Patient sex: M
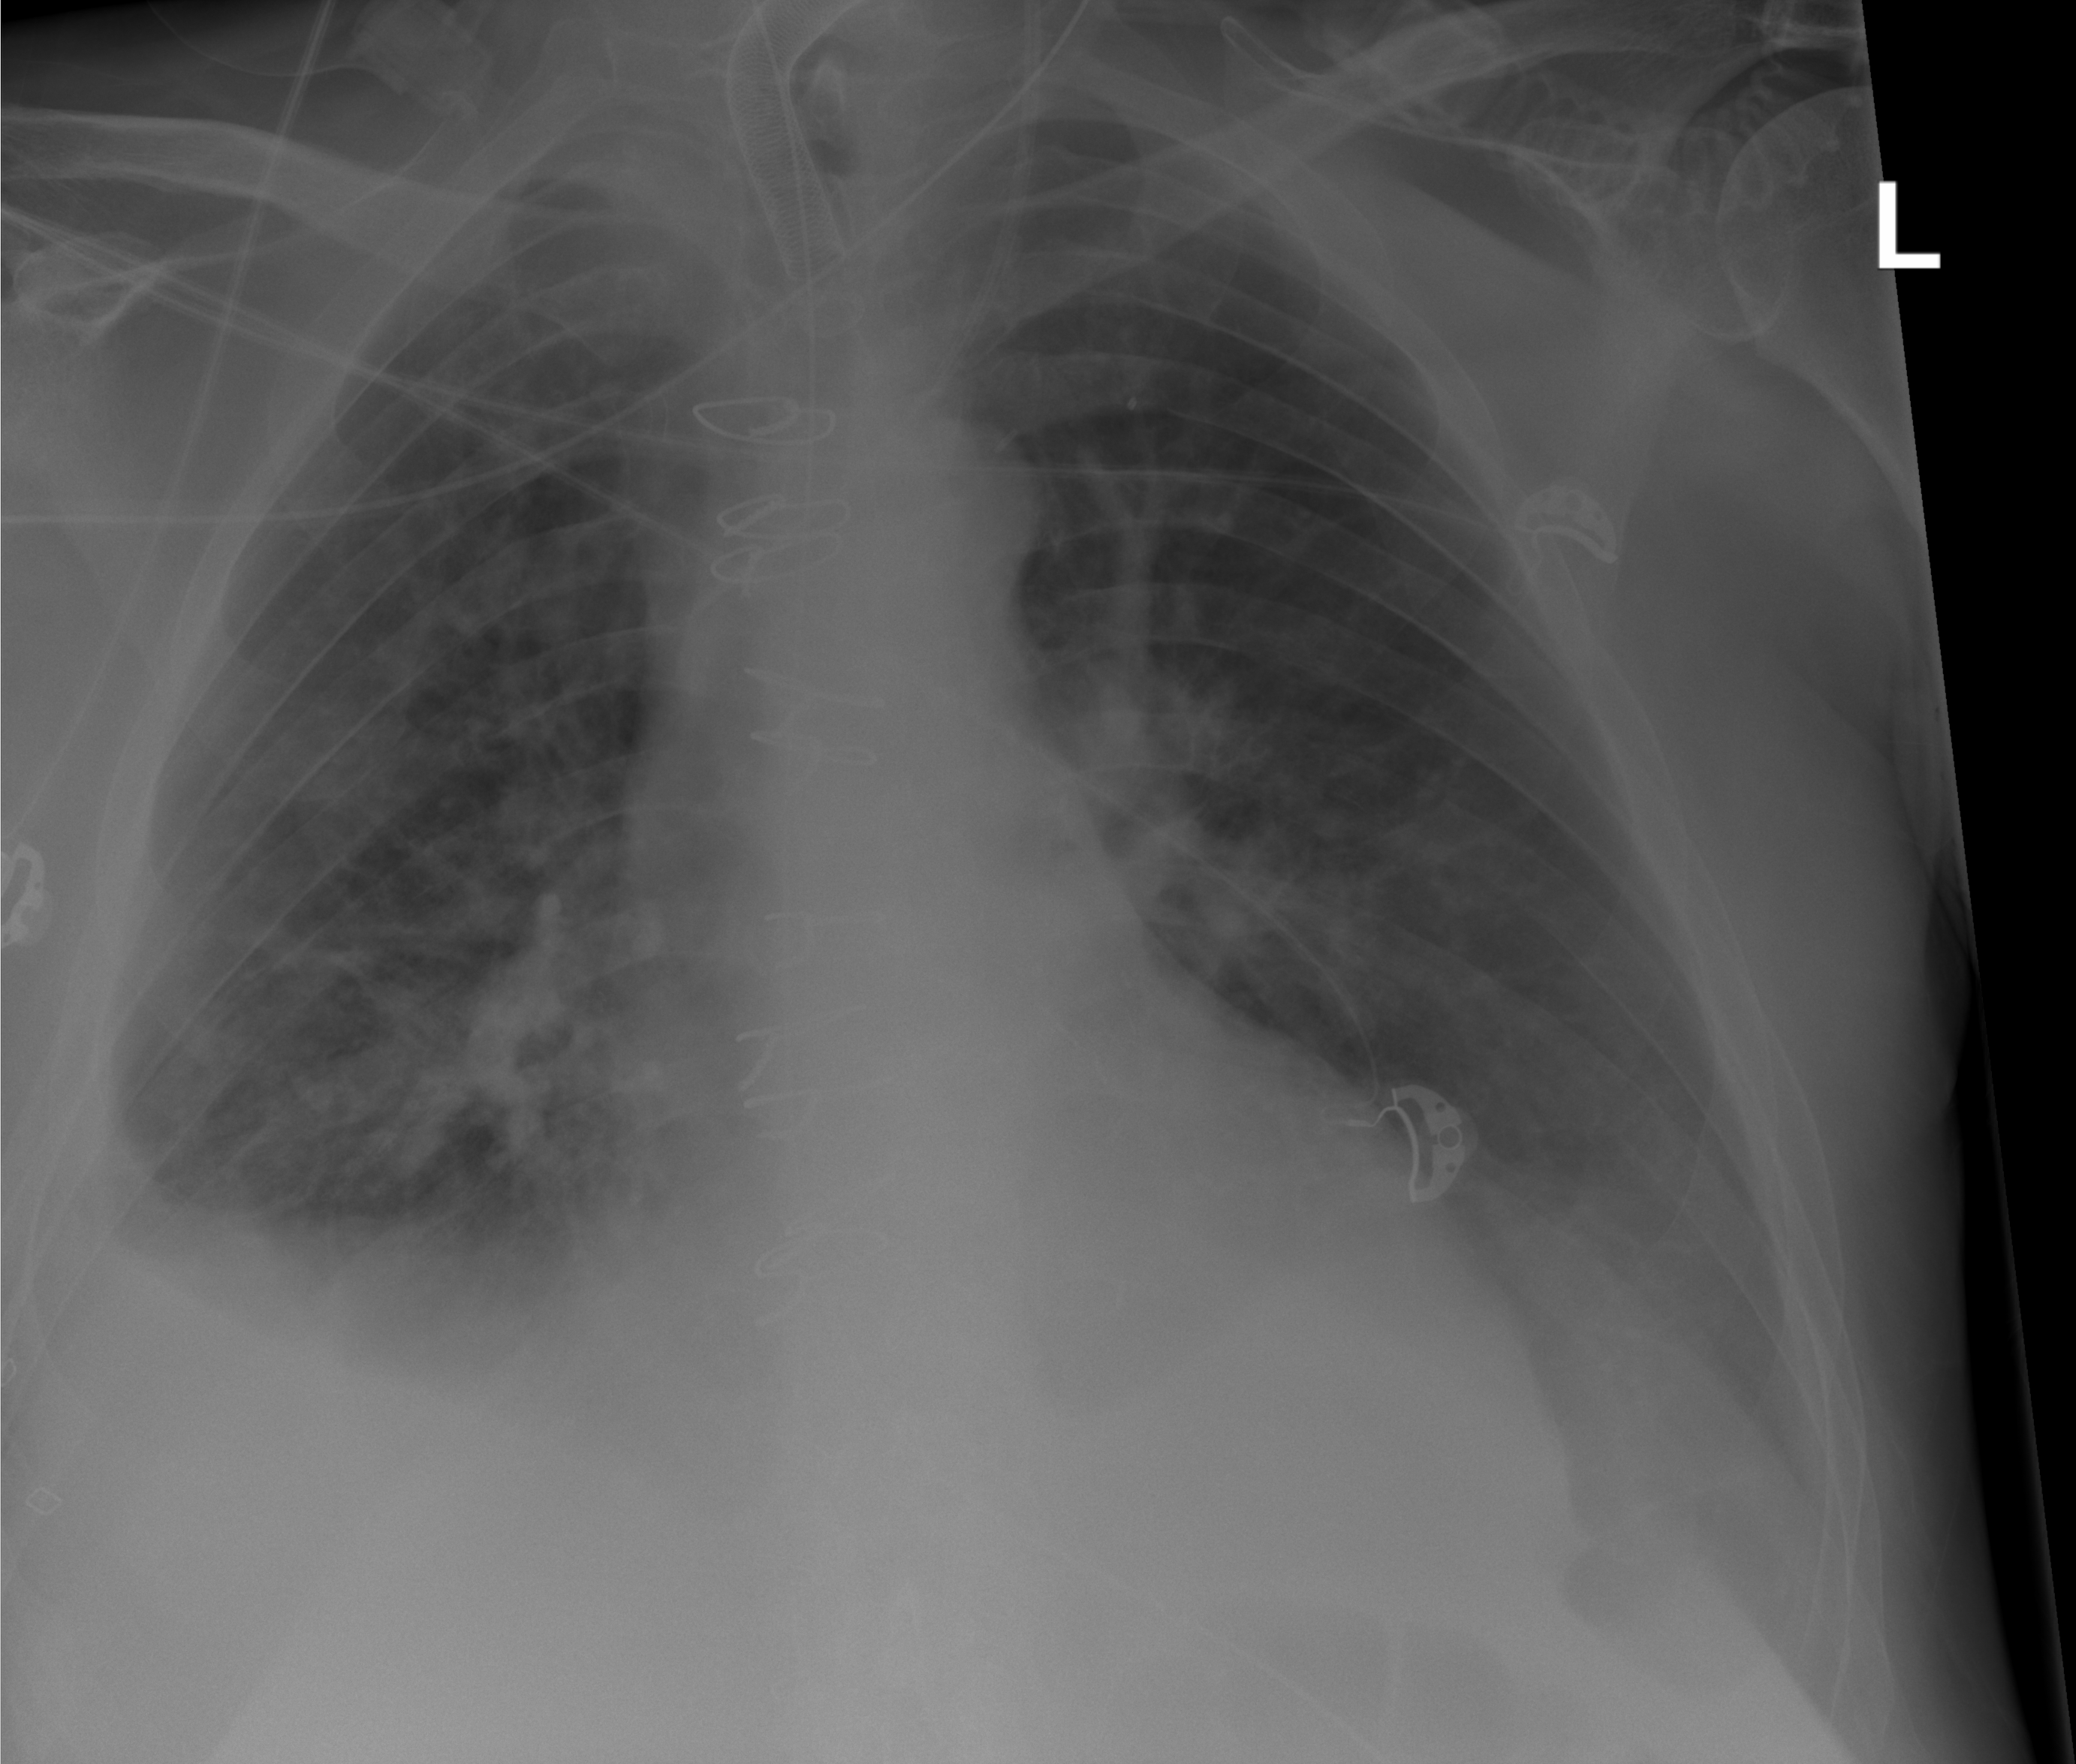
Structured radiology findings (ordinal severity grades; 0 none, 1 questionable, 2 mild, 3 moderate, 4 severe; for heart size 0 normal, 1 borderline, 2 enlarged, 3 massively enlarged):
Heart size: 1
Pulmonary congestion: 2
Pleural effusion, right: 2
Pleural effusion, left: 0
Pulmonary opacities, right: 2
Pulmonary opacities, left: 0
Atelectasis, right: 2
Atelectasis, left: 2